【题型】解答题　【知识点】解析几何　【难度】hard
在平面直角坐标系中，已知曲线 $\Gamma:\frac{x^2}{4}+y^2=1(y\ge0)$，点 $P,Q$ 分别为 $\Gamma$ 上不同的两点，$T(t,0)$．

(1) 求 \(\Gamma\) 所在椭圆的离心率；

(2) 若 \(T(1,0)\)，\(Q\) 在 \(y\) 轴上，若 \(T\) 到直线 \(PQ\) 的距离为 \(\frac{\sqrt{5}}{5}\)，求 \(P\) 的坐标；

(3) 是否存在 \(t\)，使得 \(\triangle TPQ\) 是以 \(T\) 为直角顶点的等腰直角三角形？若存在，求 \(t\) 的取值范围；若不存在，请说明理由。
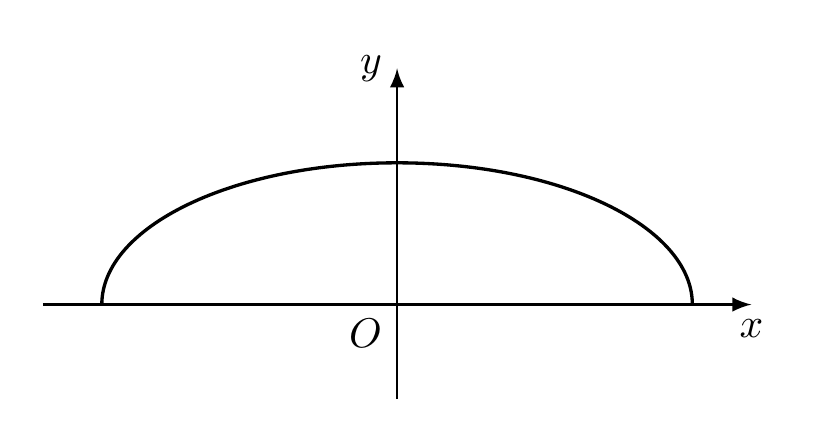
【解答】
\textbf{【答案】}
(1) \(\frac{\sqrt{3}}{2}\);

(2) \(P(2,0)\);

(3) 存在，\(t\in\left[-\frac{6}{5},\frac{6}{5}\right]\).

\vspace{0.3cm}

\textbf{【分析】}
(1) 根据椭圆方程直接求离心率；

(2) 问题化为以 \(T(1,0)\) 为圆心，\(\frac{\sqrt{5}}{5}\) 为半径的圆与过 \(Q(0,1)\) 的直线相切，且切线与 \(\Gamma:\frac{x^2}{4}+y^2=1(y\ge0)\) 有交点，设切线方程，利用与圆相切关系求参数，进而确定 \(P\) 的坐标；

(3) 设 \(PQ:y=kx+m\)，\(P(x_1,y_1),Q(x_2,y_2)\)，联立椭圆方程，结合韦达定理、判别式得 \(\sqrt{4k^2+1}>m>2|k|\ge0\)，注意讨论 \(k=0\)、\(k\neq0\)，确定 \(PQ\) 中点为 \(A\left(-\frac{4km}{1+4k^2},\frac{m}{1+4k^2}\right)\)，再结合 \(k_{TA}=-\frac{1}{k}\)、\(\overrightarrow{TP}\cdot\overrightarrow{TQ}=0\) 求参数范围。

\vspace{0.3cm}

\textbf{【详解】}
(1) 由 \(\Gamma:\frac{x^2}{4}+y^2=1(y\ge0)\)，则 \(a=2,c=\sqrt{3}\)，即离心率为 \(\frac{\sqrt{3}}{2}\)；

---

(2) 由题设，问题化为以 \(T(1,0)\) 为圆心，\(\frac{\sqrt{5}}{5}\) 为半径的圆与过 \(Q(0,1)\) 的直线相切，
且切线与 \(\Gamma:\frac{x^2}{4}+y^2=1(y\ge0)\) 有交点，显然切线斜率存在，令切线为 \(y=nx+1\)，

所以 \(\frac{|n+1|}{\sqrt{1+n^2}}=\frac{\sqrt{5}}{5}\)，可得 \(2n^2+5n+2=(2n+1)(n+2)=0\)，则 \(n=-\frac{1}{2}\) 或 \(n=-2\)，

当 \(n=-\frac{1}{2}\)，则切线为 \(y=-\frac{1}{2}x+1\)，联立 \(x^2+4y^2=4\)，可得 \(x^2-2x=0\)，
则 \(x=0\) 或 \(x=2\)，故此时 \(P(2,0)\)，满足；

当 \(n=-2\)，则切线为 \(y=-2x+1\)，联立 \(x^2+4y^2=4\)，可得 \(17x^2-16x=0\)，
则 \(x=0\) 或 \(x=\frac{16}{17}\)，故此时 \(P\left(\frac{16}{17},-\frac{15}{17}\right)\)，不满足；

综上，\(P(2,0)\)。

---

(3) 由题设，直线 \(PQ\) 的斜率存在，可设 \(PQ:y=kx+m\)，\(P(x_1,y_1),Q(x_2,y_2)\)，
联立 \(x^2+4y^2=4\)，整理得 \((1+4k^2)x^2+8kmx+4m^2-4=0\)，
其中 \(\Delta=64k^2m^2-16(m^2-1)(1+4k^2)=64k^2-16m^2+16>0\)，即 \(4k^2>m^2-1\)，

所以 \(x_1+x_2=-\frac{8km}{1+4k^2}\)，\(x_1x_2=\frac{4(m^2-1)}{1+4k^2}\)，则 \(y_1+y_2=k(x_1+x_2)+2m=\frac{2m}{1+4k^2}>0\)，
\[
y_1y_2=k^2x_1x_2+km(x_1+x_2)+m^2=\frac{4k^2m^2-4k^2}{1+4k^2}-\frac{8k^2m^2}{1+4k^2}+m^2=\frac{m^2-4k^2}{1+4k^2}\ge0,
\]
所以 \(m^2\ge4k^2\) 且 \(m>0\)，故 \(\sqrt{4k^2+1}>m>2|k|\ge0\)，

当 \(k=0\) 时，则 \(y_1=y_2=m\) 且 \(|x_1|\neq|x_2|\neq m\)，则 \(m=\frac{2\sqrt{5}}{5}\in(0,1)\)，此时 \(T(0,0)\)，满足；

当 \(k\neq0\)，而 \(PQ\) 的中点为 \(A\left(-\frac{4km}{1+4k^2},\frac{m}{1+4k^2}\right)\)，又 \(T(t,0)\)，

则 \(k_{TA}=\frac{\frac{m}{1+4k^2}-0}{-\frac{4km}{1+4k^2}-t}=-\frac{1}{k}\)，即 \(t=-\frac{3km}{1+4k^2}\)，

又 \(\overrightarrow{TP}\cdot\overrightarrow{TQ}=(x_1-t)(x_2-t)+y_1y_2=x_1x_2-t(x_1+x_2)+t^2+y_1y_2=0\)，
\[
\frac{4(m^2-1)}{1+4k^2}+\frac{8kmt}{1+4k^2}+t^2+\frac{m^2-4k^2}{1+4k^2}=\frac{5m^2-4k^2-4}{1+4k^2}+\frac{8kmt}{1+4k^2}+t^2=0,
\]
所以 \(5m^2-4k^2-4+8kmt+(1+4k^2)t^2=0\)，则 \(5m^2(1+k^2)=4(4k^4+5k^2+1)\)，

所以 \(m^2=\frac{4}{5}(4k^2+1)\)，则 \(\frac{4}{5}(4k^2+1)\ge4k^2\Rightarrow 0<k^2\le1\)，故
\[
t^2=\frac{9k^2m^2}{(1+4k^2)^2}=\frac{36}{\frac{5}{k^2}+20},
\]
所以 \(t^2\in\left(0,\frac{36}{25}\right]\)，则 \(t\in\left[-\frac{6}{5},0\right)\cup\left(0,\frac{6}{5}\right]\).

综上，\(t\in\left[-\frac{6}{5},\frac{6}{5}\right]\).

\vspace{0.3cm}

\textbf{【点睛】} 关键点点睛：第三问，设 \(PQ:y=kx+m\)，\(P(x_1,y_1),Q(x_2,y_2)\)，根据已知得到 \(\sqrt{4k^2+1}>m>2|k|>0\)，且 \(k_{TA}=-\frac{1}{k}\)、\(\overrightarrow{TP}\cdot\overrightarrow{TQ}=0\) 的应用为关键。
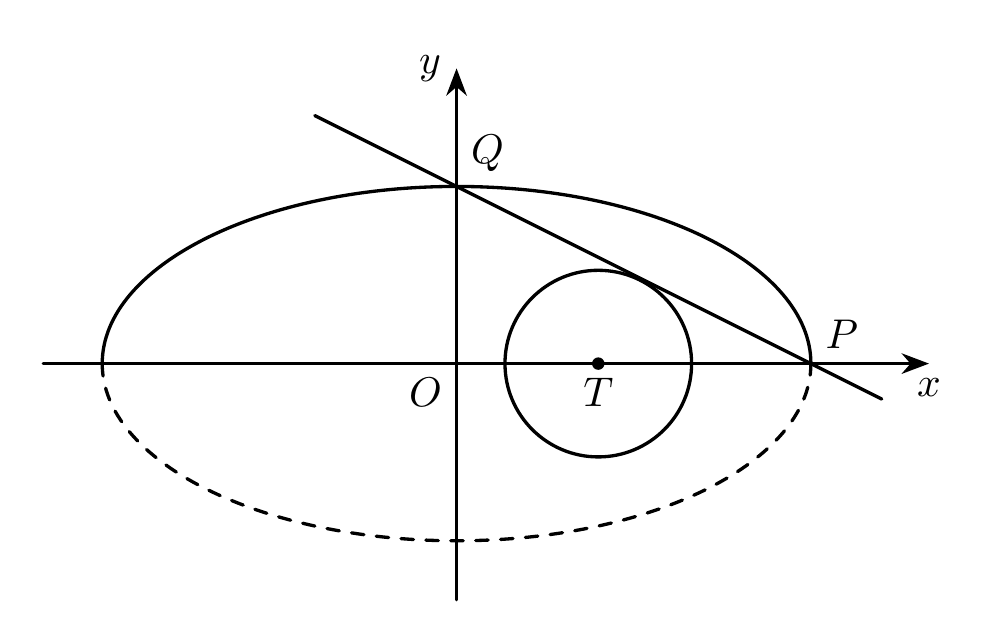
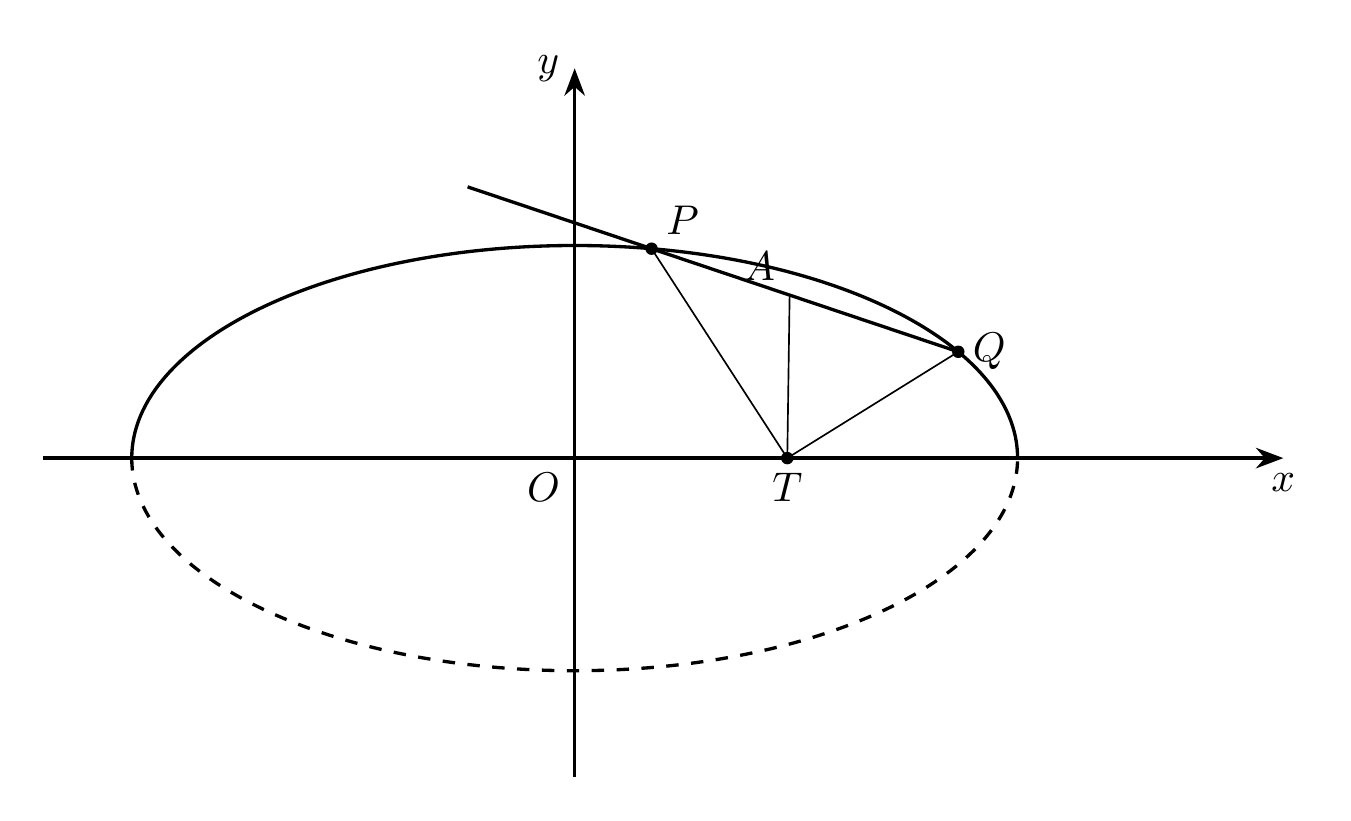